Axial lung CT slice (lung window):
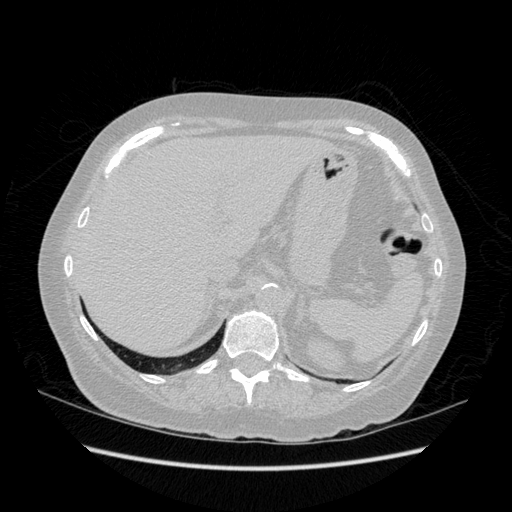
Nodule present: no